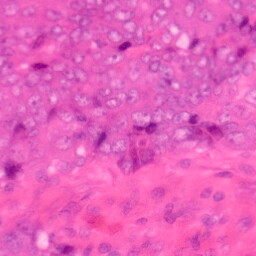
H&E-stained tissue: Colon